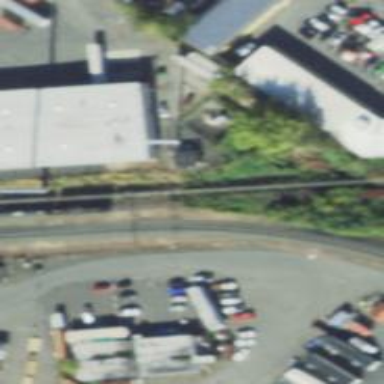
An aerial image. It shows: Abandoned railway.